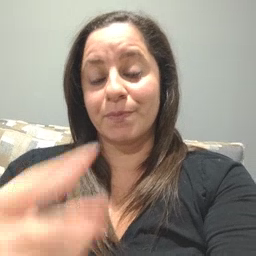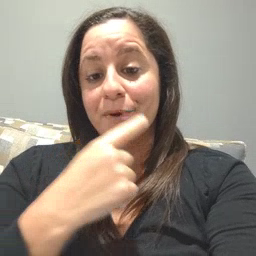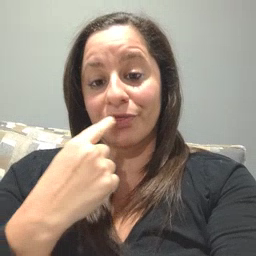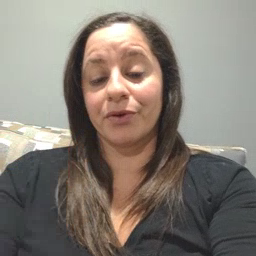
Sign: mouth